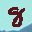
Label: 8